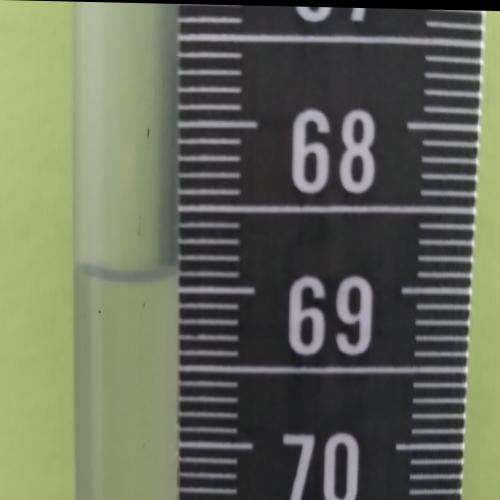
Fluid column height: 68.9 cm